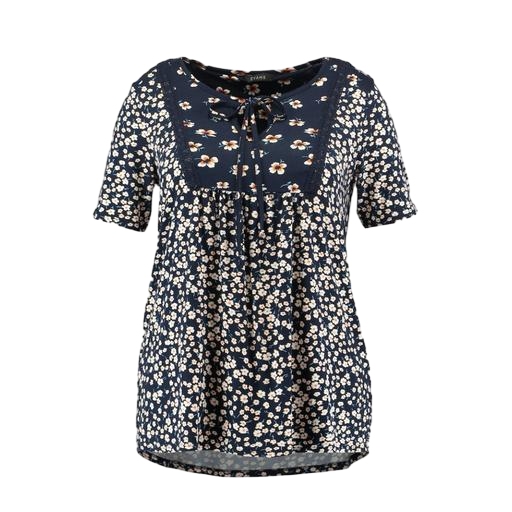
blue plus size printed t-shirt only macy, blue printed contrast t-shirt only macy, multicolor floral-print t-shirt only macy, white background